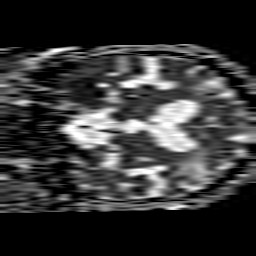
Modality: ADC
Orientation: coronal
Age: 79
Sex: male
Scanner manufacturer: philips
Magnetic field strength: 1.5 T
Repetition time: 3.644 s
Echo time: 0.09257 s